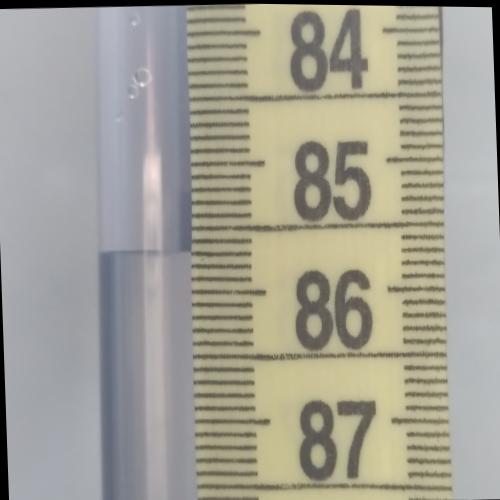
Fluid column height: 85.7 cm